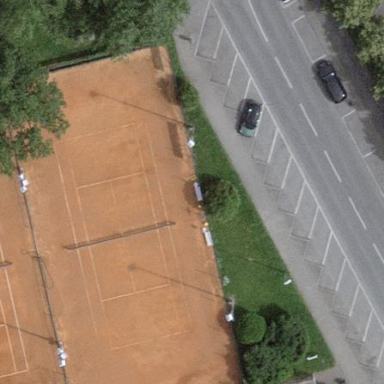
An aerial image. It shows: Tennis court on pitch designated for leisure land.